Question: I want to find all the documents that is similar to a specific document within solr. I have installed solr and made some queries. The query I am trying to make gives an error which I cannot make out or research on the internet. Can you give me some light on this? I am using solrnet client but if solrnet is not appropriate for this type of query I will gladly use pure solr and read the XML.
Here is the query I am using:
> <URL>
here is my schema xml here
'''
<fields>
<field name="id" type="string" indexed="true" stored="true" />
<field name="title" type="string" indexed="true" stored="false"/>
<field name="content" type="text_general" indexed="true" stored="false"/>
</fields>
'''
Here is the error I am receiving:

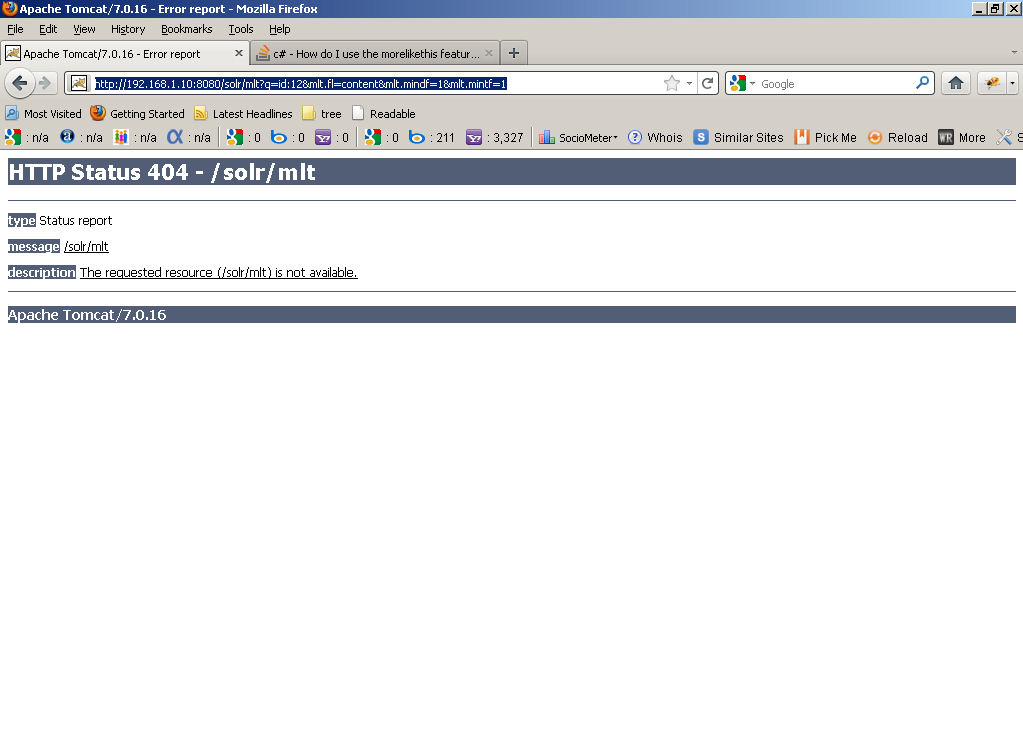
Answer: It seems you haven't registered the MLT handler in solrconfig.xml. A simple registration looks like this:
'''
<requestHandler name="/mlt" class="org.apache.solr.handler.MoreLikeThisHandler"/>
'''